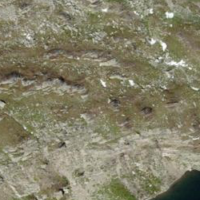
EUNIS habitat code: 31
Species observed at this site:
Saxifraga bryoides
Achillea nana
Campanula scheuchzeri
Ranunculus glacialis
Vaccinium uliginosum